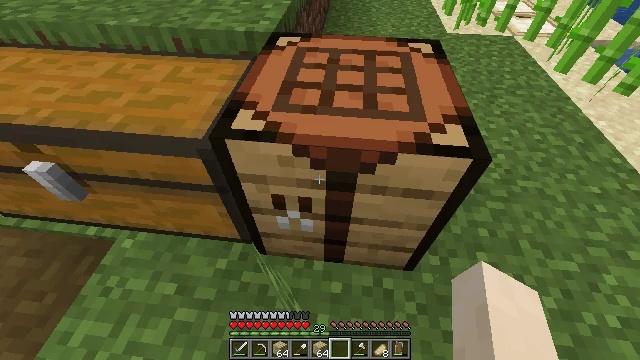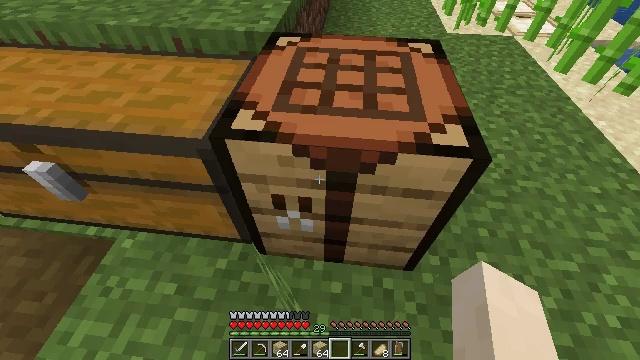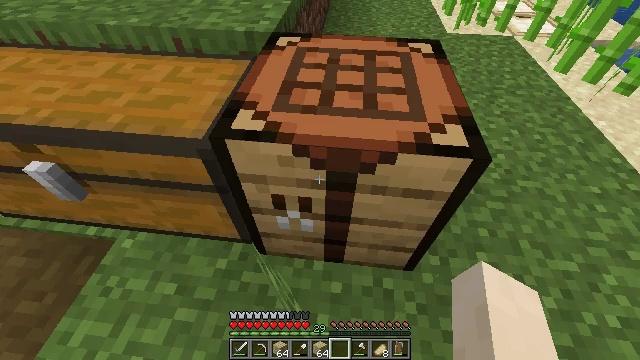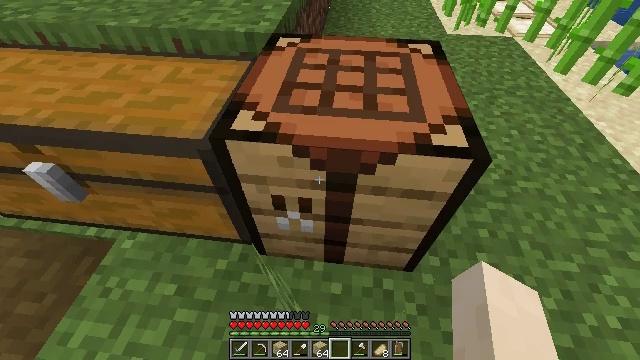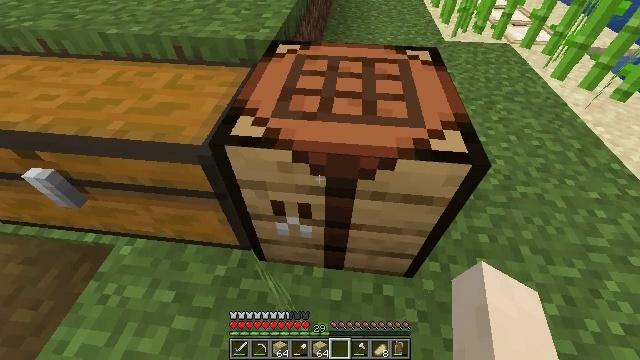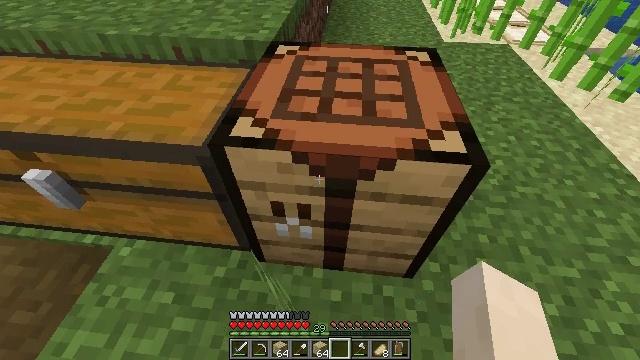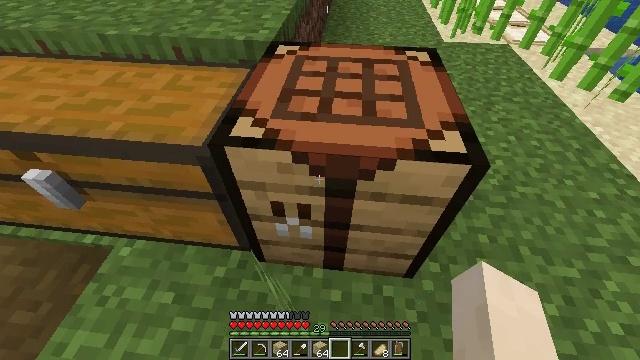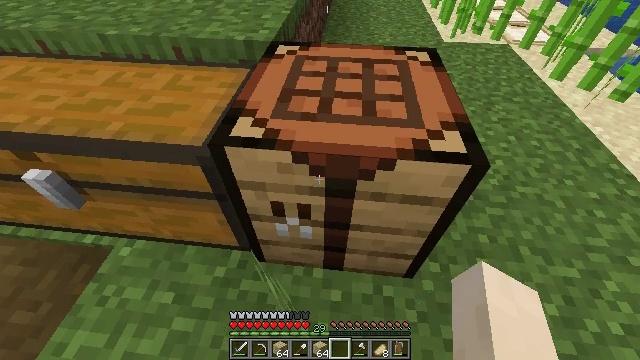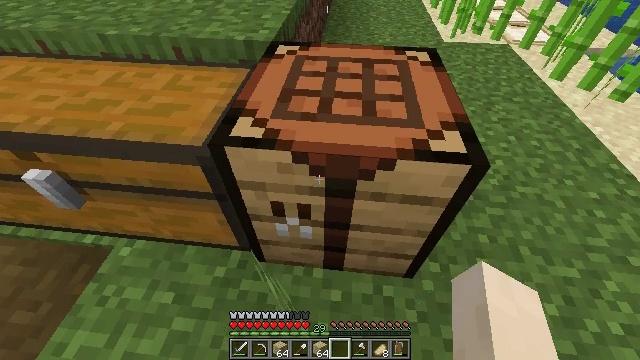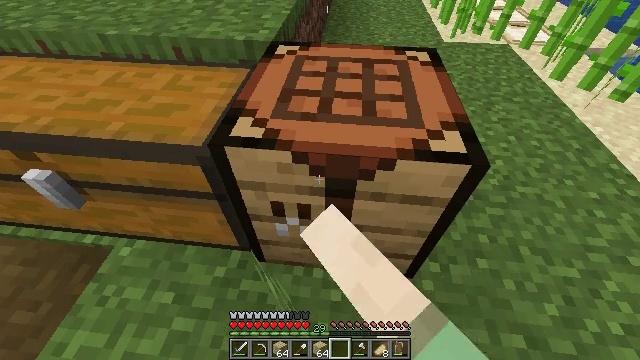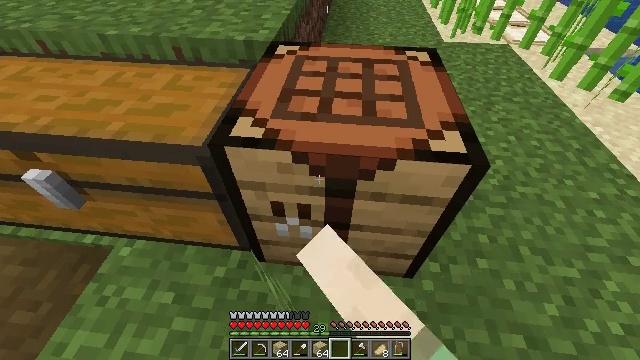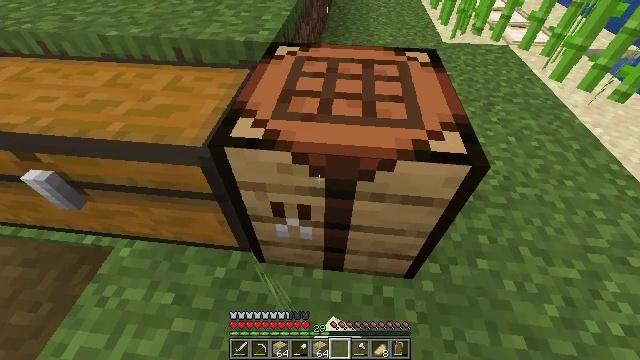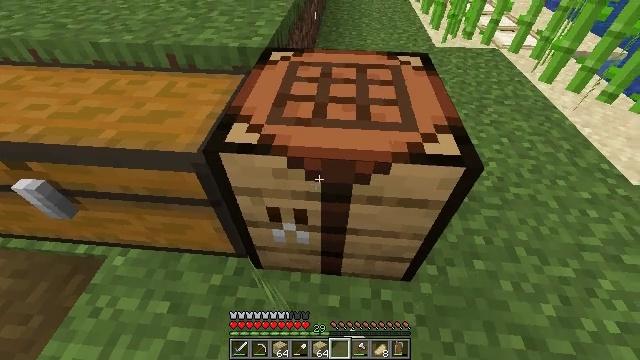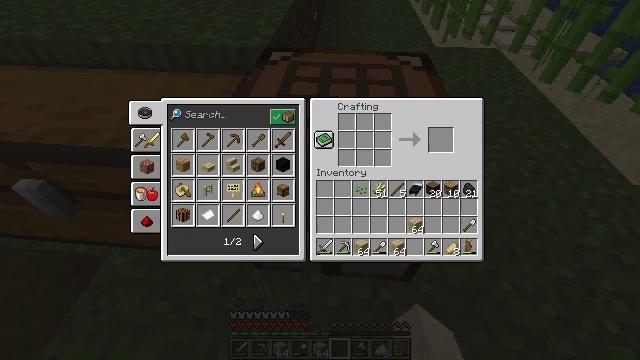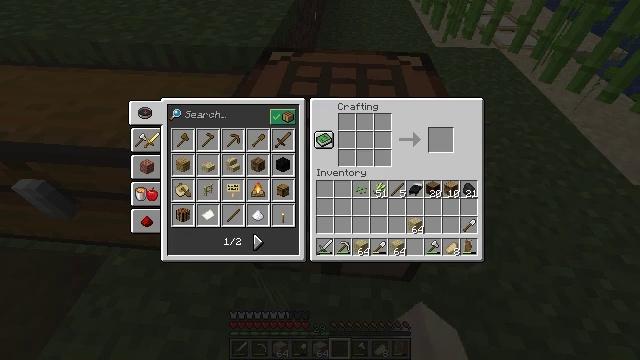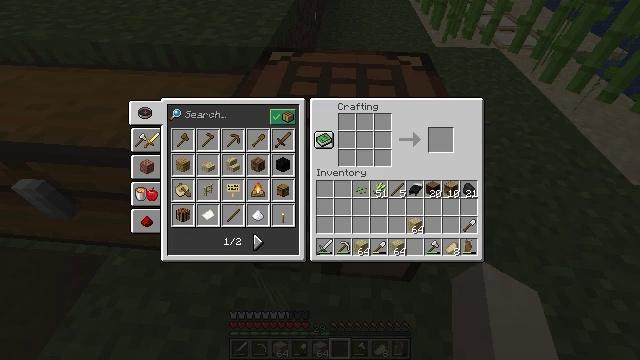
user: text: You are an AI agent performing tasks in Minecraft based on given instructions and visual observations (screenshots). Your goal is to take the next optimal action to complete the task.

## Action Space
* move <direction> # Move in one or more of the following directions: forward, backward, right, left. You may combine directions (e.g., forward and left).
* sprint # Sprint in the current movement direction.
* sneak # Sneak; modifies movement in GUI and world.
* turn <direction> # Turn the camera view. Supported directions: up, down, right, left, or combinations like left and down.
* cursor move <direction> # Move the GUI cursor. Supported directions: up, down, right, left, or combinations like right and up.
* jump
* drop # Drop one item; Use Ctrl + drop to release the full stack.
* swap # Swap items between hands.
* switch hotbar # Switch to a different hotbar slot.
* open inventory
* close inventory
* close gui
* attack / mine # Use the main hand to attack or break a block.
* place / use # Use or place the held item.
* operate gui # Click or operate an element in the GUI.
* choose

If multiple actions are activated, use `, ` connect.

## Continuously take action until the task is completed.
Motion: motion action
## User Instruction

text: Craft a birch trapdoor.
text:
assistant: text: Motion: no_op
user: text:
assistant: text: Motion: no_op
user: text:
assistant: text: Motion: no_op
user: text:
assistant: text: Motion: turn up
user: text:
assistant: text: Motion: no_op
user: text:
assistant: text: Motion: no_op
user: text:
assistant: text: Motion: no_op
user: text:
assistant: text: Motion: use / place
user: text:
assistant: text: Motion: use / place
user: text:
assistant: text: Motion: use / place
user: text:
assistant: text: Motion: no_op
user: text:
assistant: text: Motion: turn right
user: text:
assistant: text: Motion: no_op
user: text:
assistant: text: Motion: no_op
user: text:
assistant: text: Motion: no_op
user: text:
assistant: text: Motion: no_op
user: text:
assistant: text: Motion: no_op
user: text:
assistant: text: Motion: no_op
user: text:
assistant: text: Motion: turn left
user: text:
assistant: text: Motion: turn left
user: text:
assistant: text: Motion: turn left
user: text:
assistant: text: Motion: turn left
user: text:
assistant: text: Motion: turn left
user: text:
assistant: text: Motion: turn left
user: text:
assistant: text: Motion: no_op
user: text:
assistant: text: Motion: no_op
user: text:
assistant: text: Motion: no_op
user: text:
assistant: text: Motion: no_op
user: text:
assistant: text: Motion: turn down
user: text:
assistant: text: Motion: turn right and down